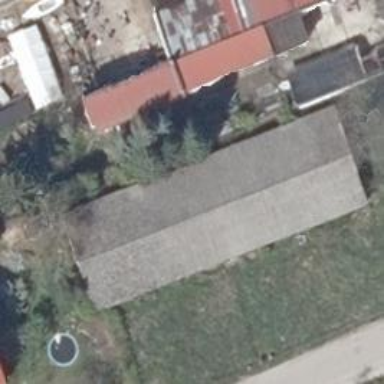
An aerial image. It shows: Bungalow with gabled roof.